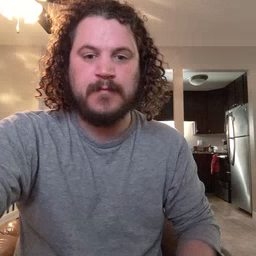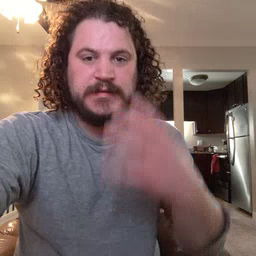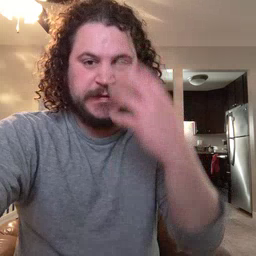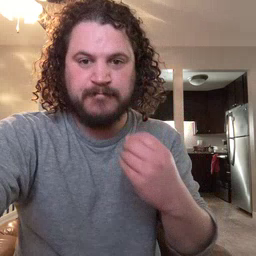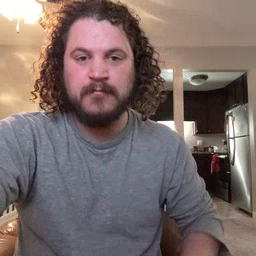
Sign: sleep